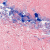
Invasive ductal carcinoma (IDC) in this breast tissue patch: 0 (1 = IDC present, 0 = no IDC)